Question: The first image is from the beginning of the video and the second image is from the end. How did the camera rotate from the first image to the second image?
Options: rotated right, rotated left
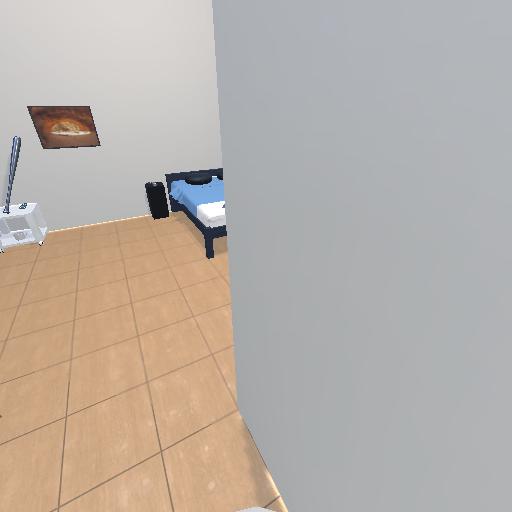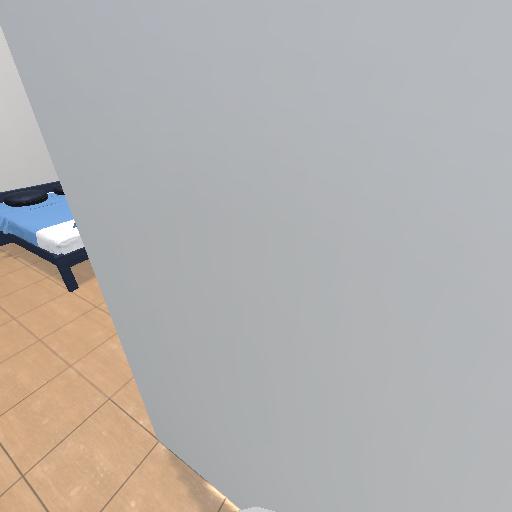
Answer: rotated right